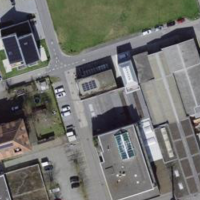
EUNIS habitat code: 54
Species observed at this site:
Oenothera glazioviana